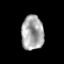
Tissue: prostate
Cell type: Epithelial cells
Senescence score: 0.3038
Nuclear area (px): 756
Mean DAPI intensity: 166.86